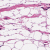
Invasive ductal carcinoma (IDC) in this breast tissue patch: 0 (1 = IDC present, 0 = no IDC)